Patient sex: F
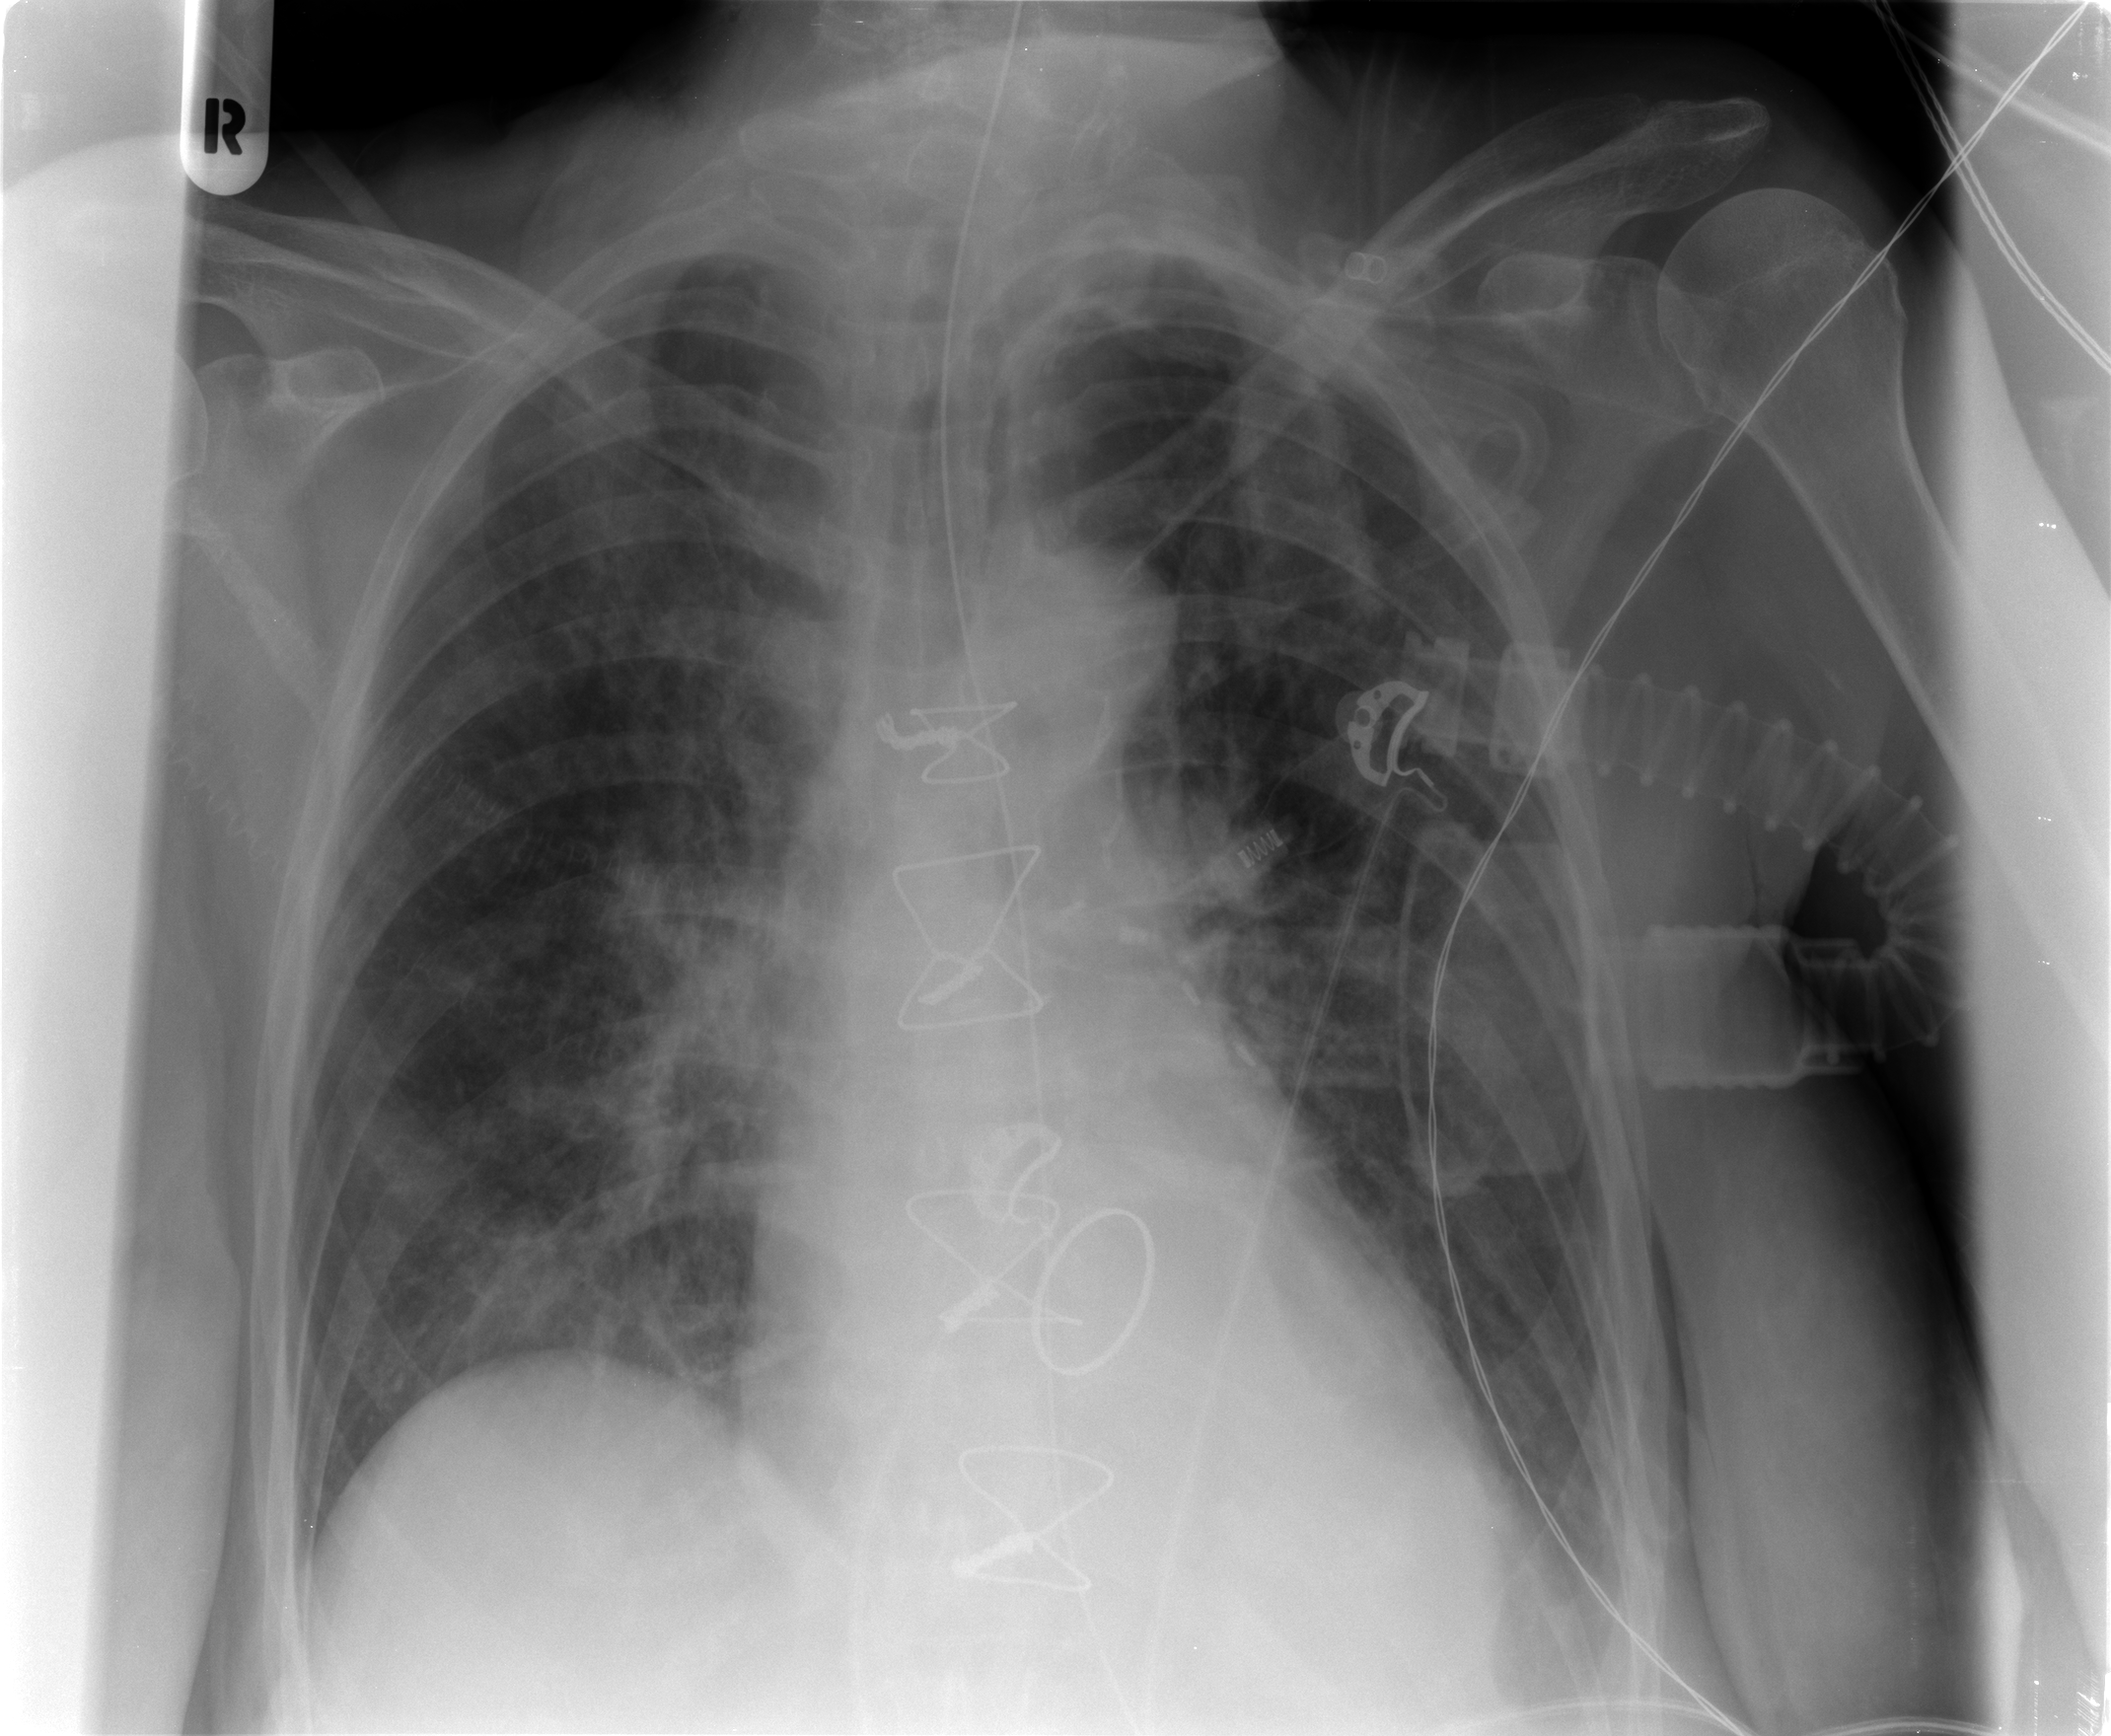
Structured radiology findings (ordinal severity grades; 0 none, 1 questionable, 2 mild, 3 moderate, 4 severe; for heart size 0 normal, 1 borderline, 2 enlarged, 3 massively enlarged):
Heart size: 0
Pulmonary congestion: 2
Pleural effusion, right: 1
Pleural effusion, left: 2
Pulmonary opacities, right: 2
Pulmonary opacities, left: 1
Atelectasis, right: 2
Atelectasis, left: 1